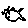
Label: fish